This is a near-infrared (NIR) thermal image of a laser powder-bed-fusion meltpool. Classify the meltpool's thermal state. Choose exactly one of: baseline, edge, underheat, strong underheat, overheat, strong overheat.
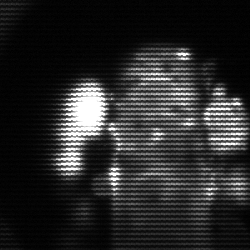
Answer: strong underheat